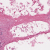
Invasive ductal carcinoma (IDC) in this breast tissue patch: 0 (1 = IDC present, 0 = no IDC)